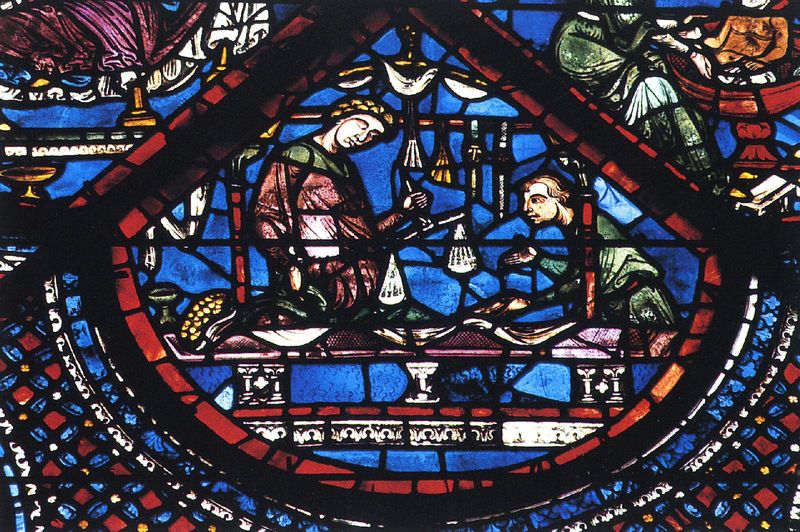
Titel: Kathedrale Notre-Dame in Chartres
Standort: Chartres, Notre-Dame (EU - F)
Schlagwörter: blau, hand, mann, schatten, umhang, weiß, gelb, grün, menschen, sitzen, ausschnitt, bunt, fenster, glas, haar, hell, licht, männer, schwarz, tisch, rot, muster, blond, gesichter, gesicht, mensch, schale, hände, vorhang, kirche, gold, kelch, händler, rosa, krug, mais, farbig, sitz, bogen, farbe, lila, transparent, foto, fotografie, gefäß, verkauf, verkäufer, waage, tageslicht, einkauf, mosaik, kranz, bleiglas, rathaus, schein, gerechtigkeit, fensterglas, buntglas, mittelalter, romanik, durchscheinen, käufer, kirchenfenster, verhandeln, bleiverglsung, verhandel